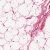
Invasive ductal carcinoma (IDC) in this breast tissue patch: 0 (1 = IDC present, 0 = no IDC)